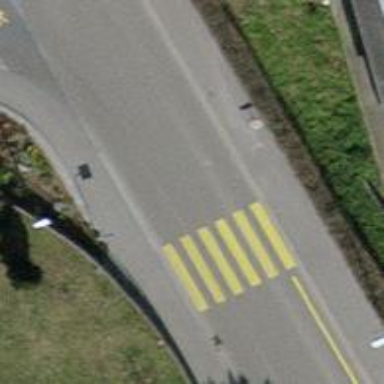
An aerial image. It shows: Uncontrolled zebra crossing on the road.